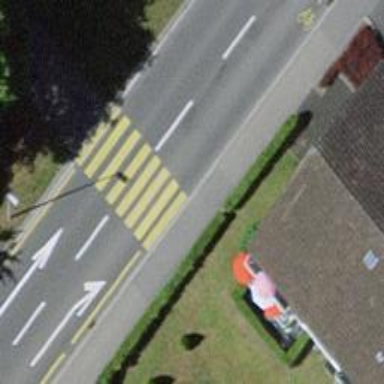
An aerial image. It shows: Kerb barrier.